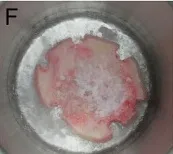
Ex vivo cryotherapy was done with the autologous bone graft by soaking it in liquid nitrogen for 20 min , thawing it in room air for 10 min and soaking it in povidone-iodine solution for 15 min.
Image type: medical_photograph (other_medical_photograph)